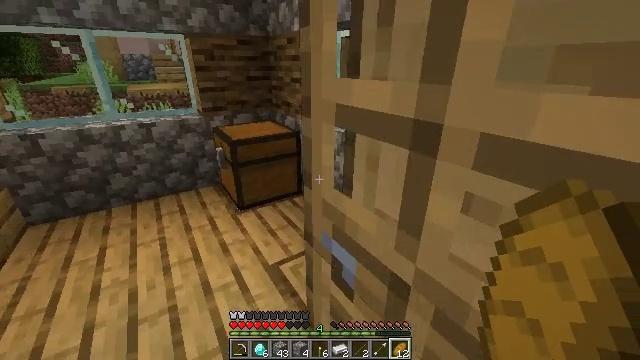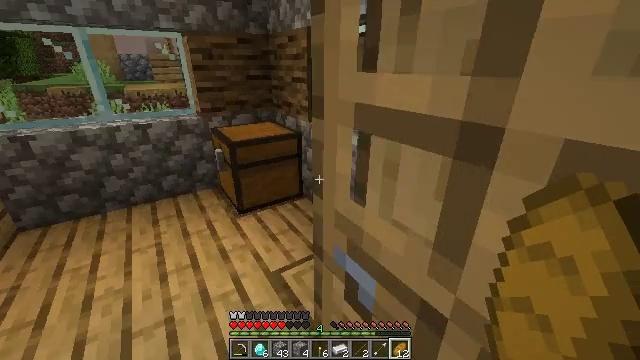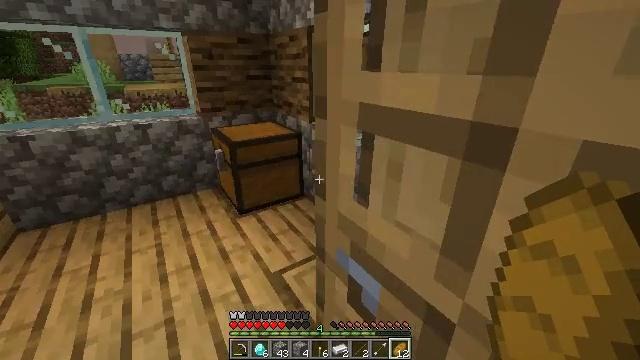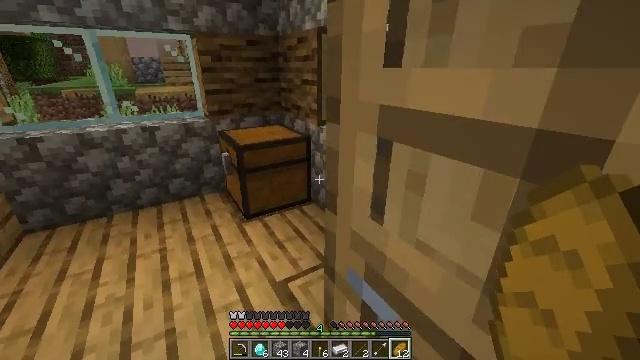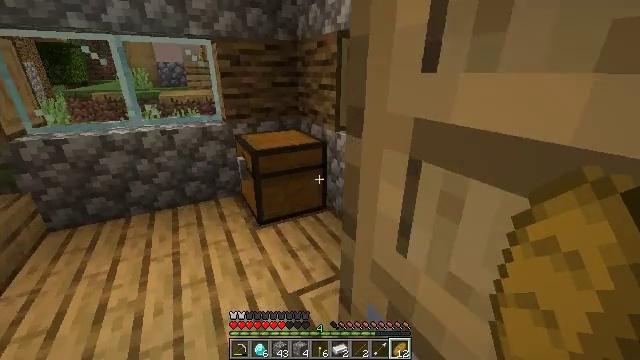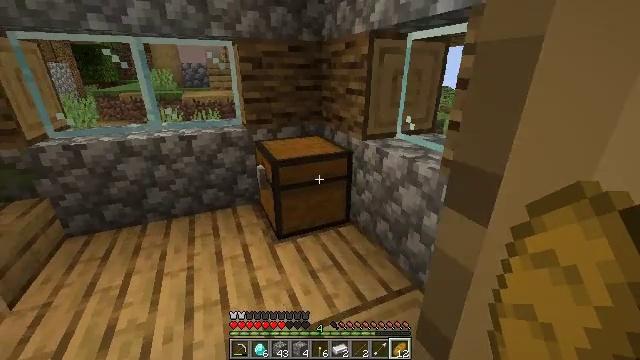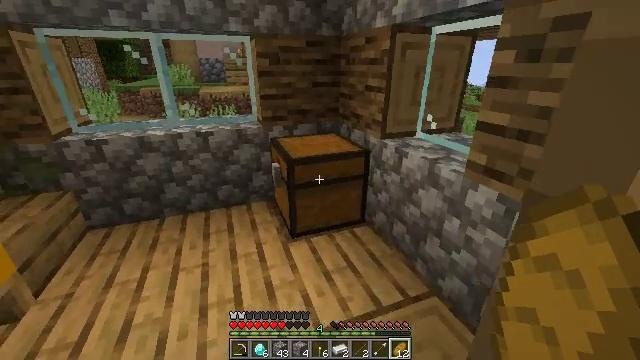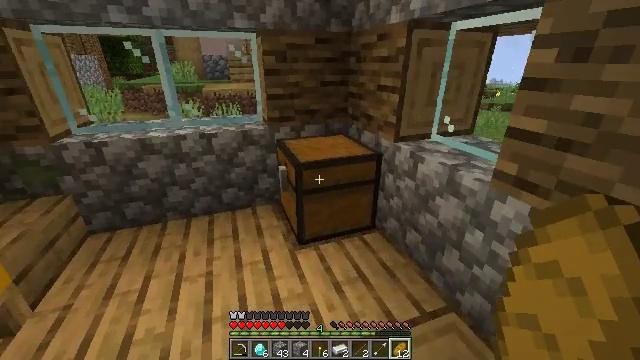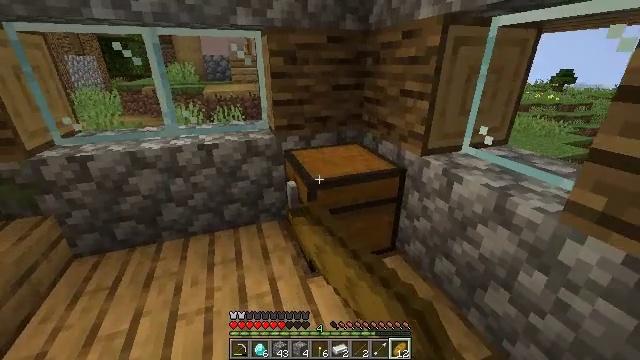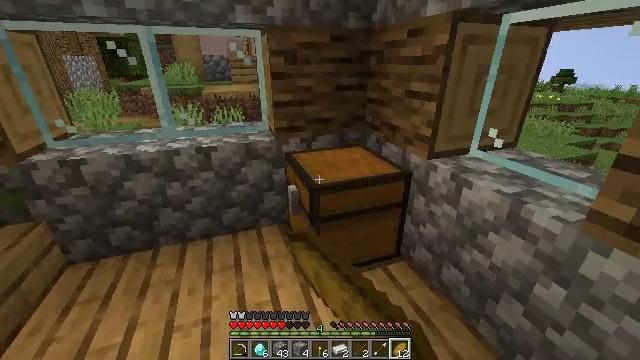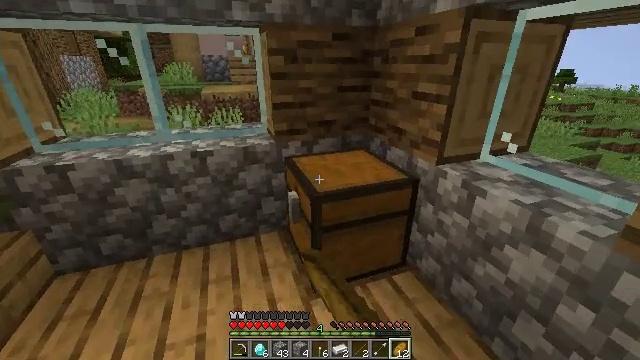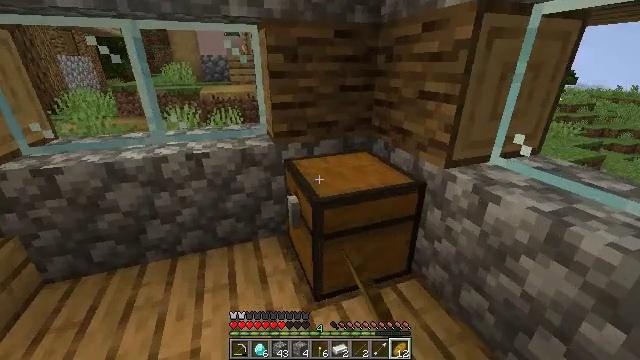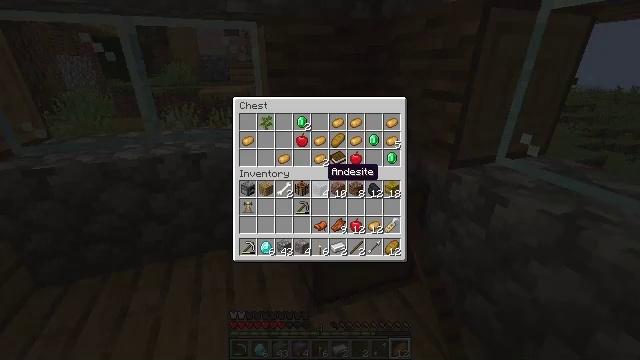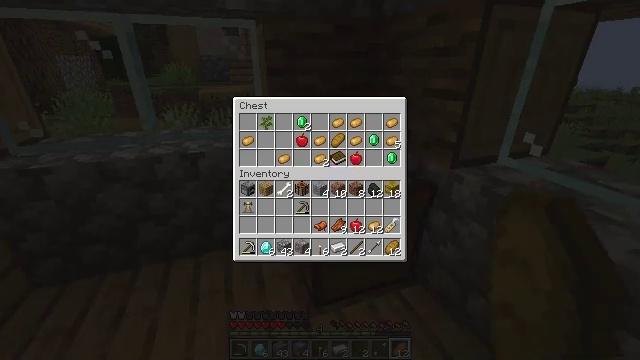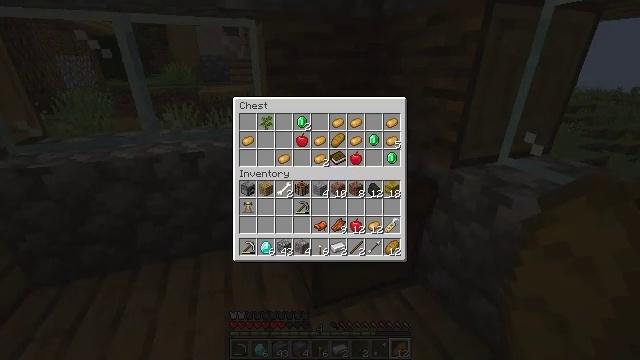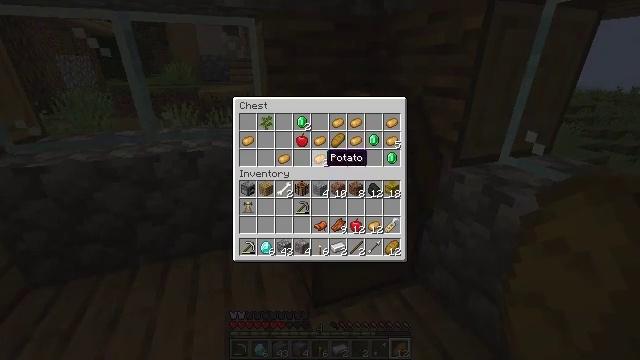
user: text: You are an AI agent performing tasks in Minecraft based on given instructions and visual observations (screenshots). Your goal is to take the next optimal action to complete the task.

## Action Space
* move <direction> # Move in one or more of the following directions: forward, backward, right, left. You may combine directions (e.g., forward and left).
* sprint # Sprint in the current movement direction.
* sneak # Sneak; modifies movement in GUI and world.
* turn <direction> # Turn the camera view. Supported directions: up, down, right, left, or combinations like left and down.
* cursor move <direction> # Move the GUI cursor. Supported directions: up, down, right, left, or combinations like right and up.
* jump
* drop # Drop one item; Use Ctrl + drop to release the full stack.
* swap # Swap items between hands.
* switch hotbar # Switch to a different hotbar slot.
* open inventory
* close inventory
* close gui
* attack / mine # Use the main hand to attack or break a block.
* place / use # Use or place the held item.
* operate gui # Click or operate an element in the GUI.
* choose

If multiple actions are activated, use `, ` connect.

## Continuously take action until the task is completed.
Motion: motion action
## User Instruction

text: Gather carrots from the field.
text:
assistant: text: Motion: no_op
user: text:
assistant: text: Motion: no_op
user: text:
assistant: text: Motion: move forward, turn left
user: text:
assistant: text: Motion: move forward, turn left
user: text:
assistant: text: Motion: move forward, turn left
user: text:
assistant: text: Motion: move forward, turn left
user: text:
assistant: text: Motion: move forward, use / place
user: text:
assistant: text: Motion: move forward, use / place
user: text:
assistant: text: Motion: move forward, use / place
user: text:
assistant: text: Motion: use / place
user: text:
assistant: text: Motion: no_op
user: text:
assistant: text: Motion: open gui
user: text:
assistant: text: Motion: no_op
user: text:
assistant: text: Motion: cursor move up
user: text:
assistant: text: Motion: no_op
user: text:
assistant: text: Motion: no_op
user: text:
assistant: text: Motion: no_op
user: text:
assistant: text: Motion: no_op
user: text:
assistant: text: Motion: no_op
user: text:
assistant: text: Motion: cursor move up
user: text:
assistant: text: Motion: sneak, cursor move up
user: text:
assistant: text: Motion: sneak, cursor move up
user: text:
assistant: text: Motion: sneak
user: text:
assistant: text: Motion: sneak, choose
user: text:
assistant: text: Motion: sneak, choose
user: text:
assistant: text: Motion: sneak
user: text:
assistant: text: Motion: sneak, cursor move down
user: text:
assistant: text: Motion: sneak, choose
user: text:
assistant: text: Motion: sneak, choose
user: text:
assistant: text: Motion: sneak, choose